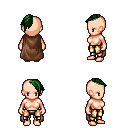
a pixel art fantasy rpg character, female body template, human, light skin, brown cape, gold greaves, green long mohawk hairstyle, four views (front, back, left, right), 2x2 character sprite sheet, small pixel art, hard edges, no anti-aliasing